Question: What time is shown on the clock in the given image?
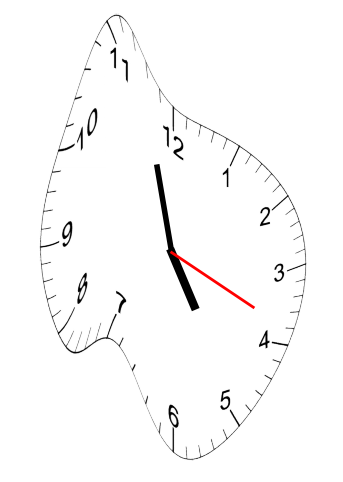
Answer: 04:57:19